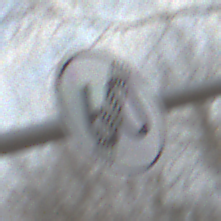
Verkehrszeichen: EndeGeschwindigkeit60
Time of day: MorningAfternoon
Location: Outdoor (Nature)
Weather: PartlyCloudy
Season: Autumn
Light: Natural